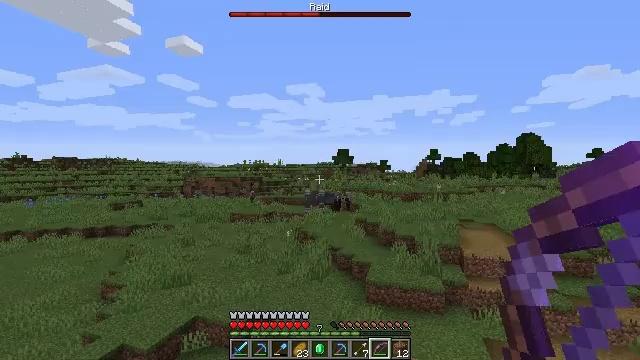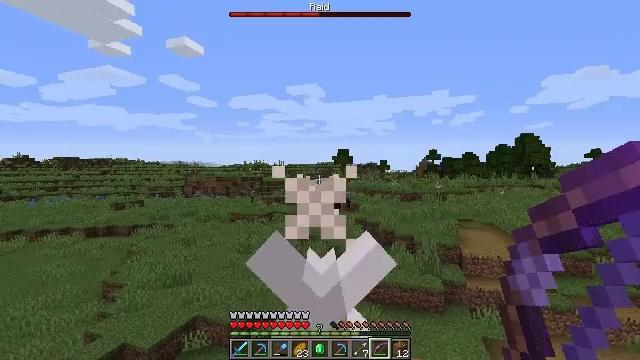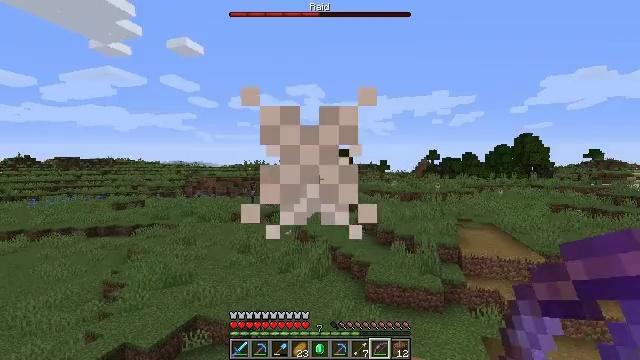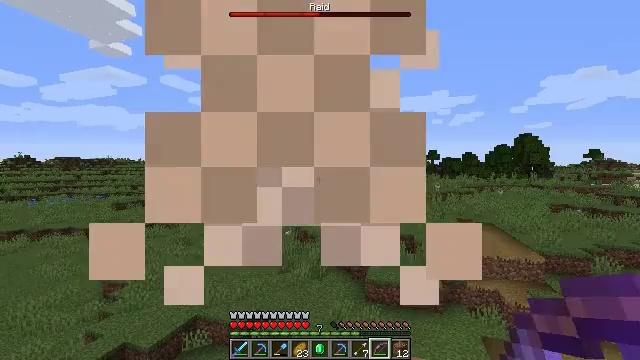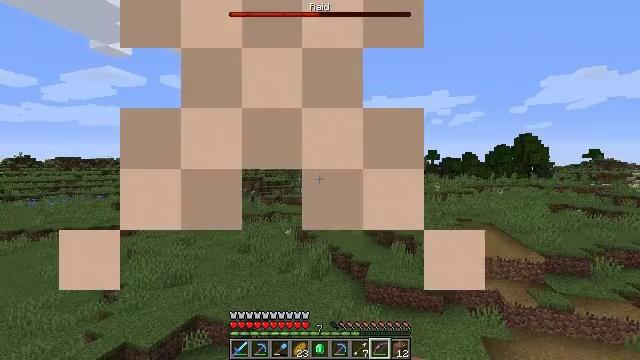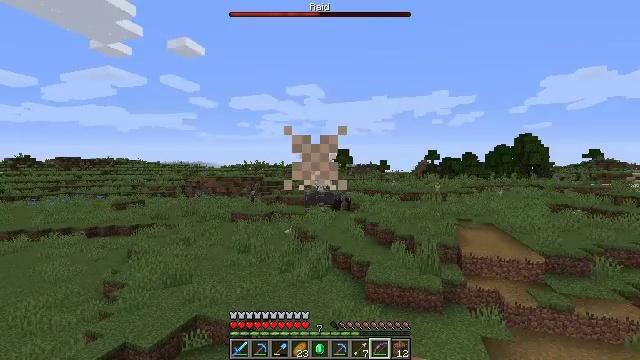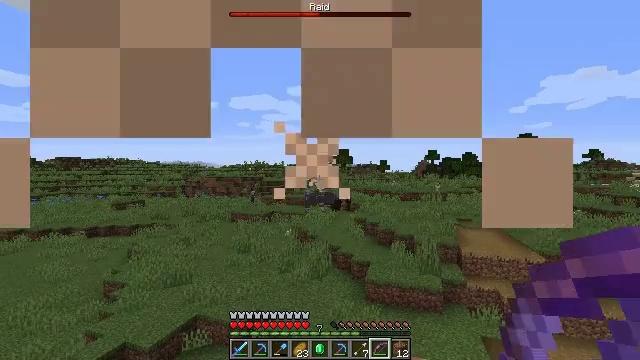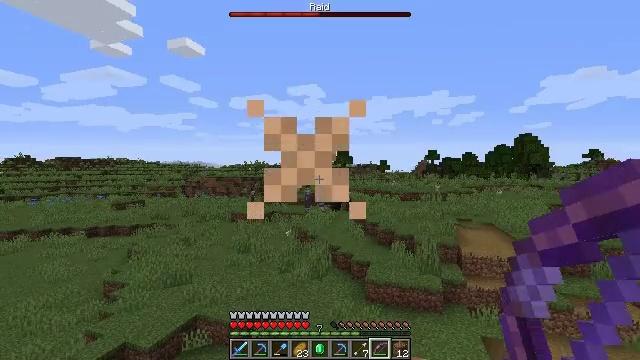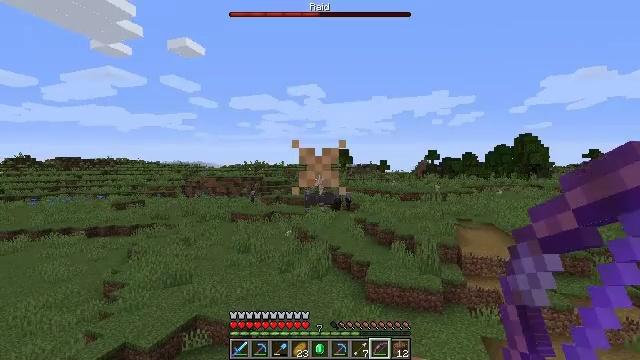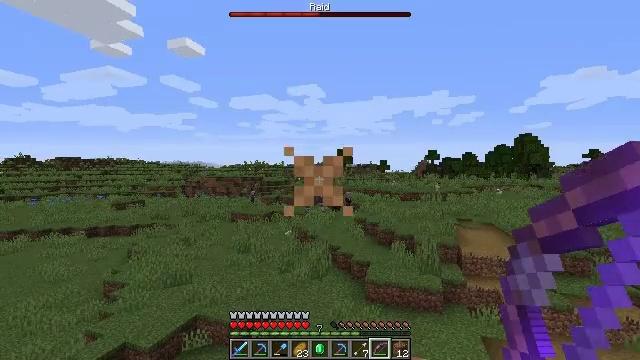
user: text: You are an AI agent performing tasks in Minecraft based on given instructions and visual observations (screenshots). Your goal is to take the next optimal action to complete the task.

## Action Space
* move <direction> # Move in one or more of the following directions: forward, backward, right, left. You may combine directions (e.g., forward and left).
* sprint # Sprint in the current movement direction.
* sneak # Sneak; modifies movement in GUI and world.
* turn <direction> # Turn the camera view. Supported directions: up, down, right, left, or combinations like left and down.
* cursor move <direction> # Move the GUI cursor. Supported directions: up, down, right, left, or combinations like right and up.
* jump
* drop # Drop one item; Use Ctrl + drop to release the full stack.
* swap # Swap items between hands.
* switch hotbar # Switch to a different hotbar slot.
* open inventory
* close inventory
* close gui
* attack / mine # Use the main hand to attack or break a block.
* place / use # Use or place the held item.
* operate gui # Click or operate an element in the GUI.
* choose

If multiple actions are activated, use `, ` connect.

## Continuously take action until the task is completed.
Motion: motion action
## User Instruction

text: Kill a ravager.
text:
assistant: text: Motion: no_op
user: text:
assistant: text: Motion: no_op
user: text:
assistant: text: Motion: no_op
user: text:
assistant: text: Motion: no_op
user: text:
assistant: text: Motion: no_op
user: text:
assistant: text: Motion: no_op
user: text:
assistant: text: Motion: no_op
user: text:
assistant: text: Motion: no_op
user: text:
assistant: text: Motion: no_op
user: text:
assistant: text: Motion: no_op